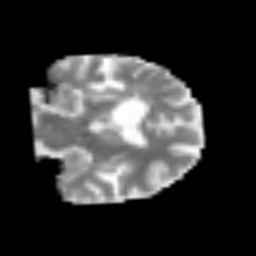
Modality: MD
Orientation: coronal
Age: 75
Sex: female
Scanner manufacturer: siemens
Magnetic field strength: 3 T
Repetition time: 3.2 s
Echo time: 0.081 s